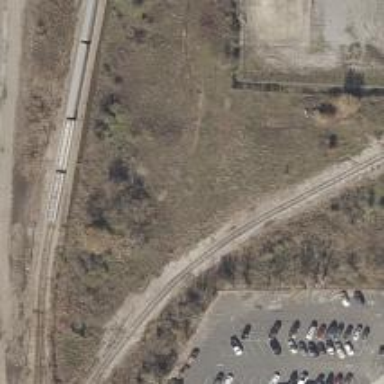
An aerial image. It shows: Disused railway spur.